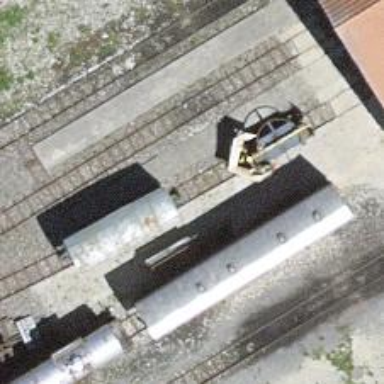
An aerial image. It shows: Narrow-gauge railway with one track passing through service yard.